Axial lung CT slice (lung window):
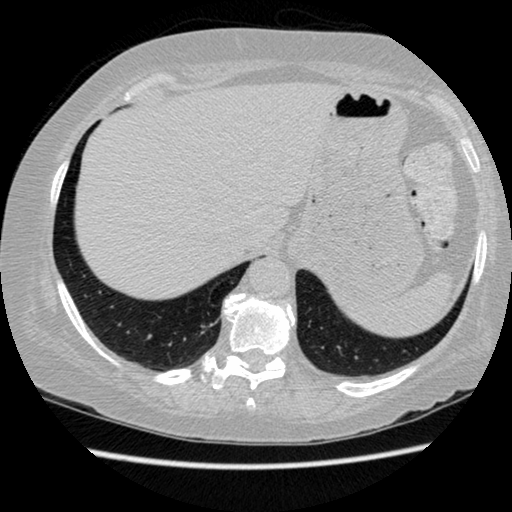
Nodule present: no